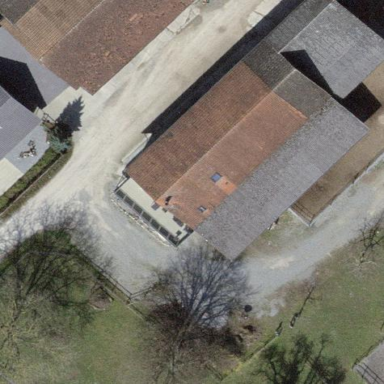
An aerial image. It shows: Residential building located on farm.